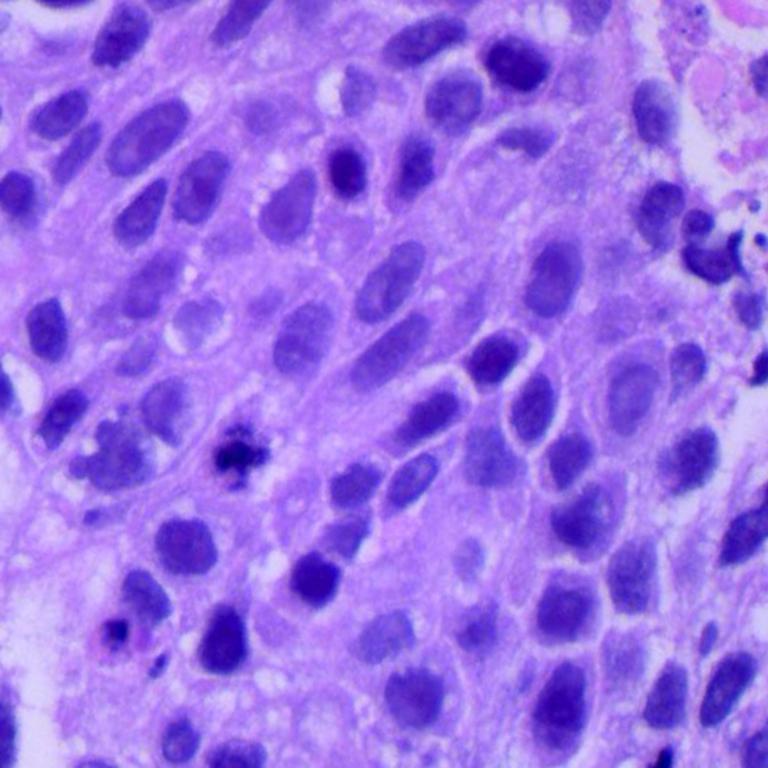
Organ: lung
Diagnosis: squamous carcinomas